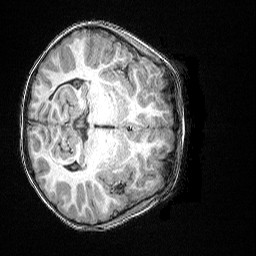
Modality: T1w
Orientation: axial
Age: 81
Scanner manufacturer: siemens
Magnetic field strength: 3 T
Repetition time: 2.5 s
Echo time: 0.00347 s